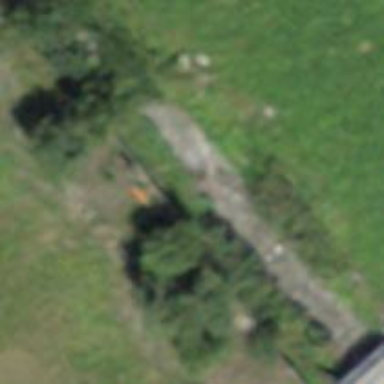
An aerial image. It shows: Pole with roof-covered pipeline marker.